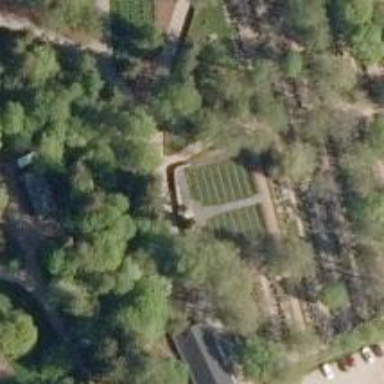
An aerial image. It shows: War memorial steeped in history.